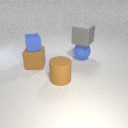
large gray rubber cube to the right of small blue rubber cube